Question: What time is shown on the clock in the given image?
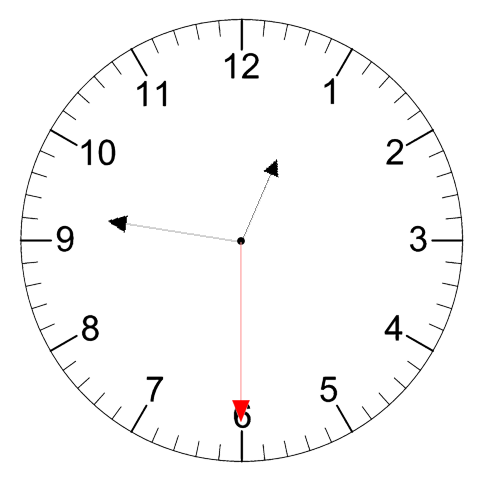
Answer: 12:46:30